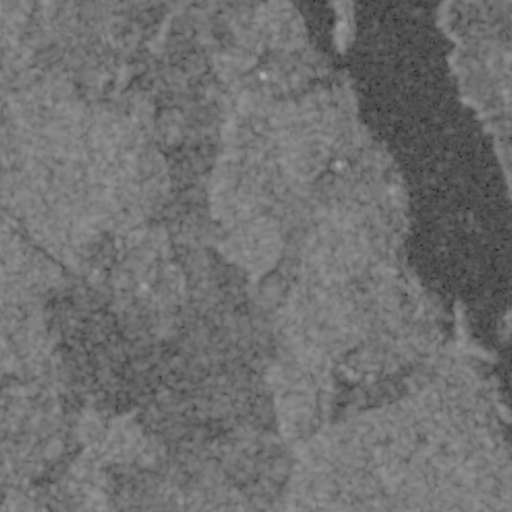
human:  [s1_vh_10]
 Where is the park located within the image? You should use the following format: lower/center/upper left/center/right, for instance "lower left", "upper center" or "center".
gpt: The park is located in the lower left of the image.
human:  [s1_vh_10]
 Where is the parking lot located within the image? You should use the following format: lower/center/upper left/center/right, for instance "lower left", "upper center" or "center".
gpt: The parking lot is located in the center left of the image.
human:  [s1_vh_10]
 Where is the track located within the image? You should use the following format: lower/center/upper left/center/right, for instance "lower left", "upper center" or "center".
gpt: The track is located in the lower left of the image.
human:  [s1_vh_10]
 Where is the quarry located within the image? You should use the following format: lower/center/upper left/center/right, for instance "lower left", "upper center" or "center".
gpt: There is no quarry in the image.

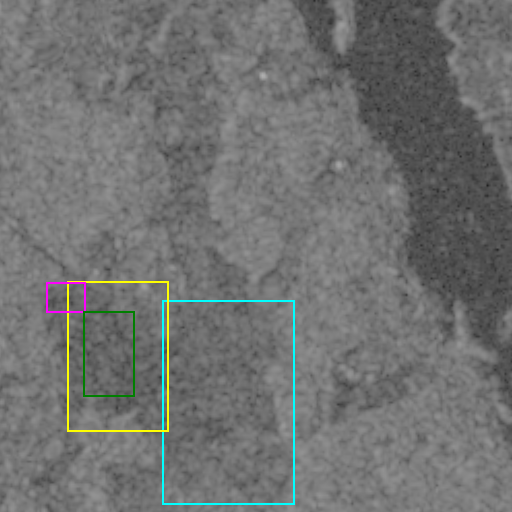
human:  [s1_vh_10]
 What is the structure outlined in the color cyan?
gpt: The structure outlined in cyan is a crop field.
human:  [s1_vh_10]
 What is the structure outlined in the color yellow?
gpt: The structure outlined in yellow is a park.
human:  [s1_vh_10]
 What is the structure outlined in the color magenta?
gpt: The structure outlined in magenta is a parking lot.
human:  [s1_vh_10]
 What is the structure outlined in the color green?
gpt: The structure outlined in green is a track.
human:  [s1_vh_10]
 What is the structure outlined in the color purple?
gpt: There is no purple outline.